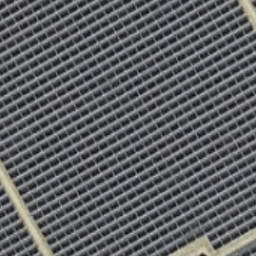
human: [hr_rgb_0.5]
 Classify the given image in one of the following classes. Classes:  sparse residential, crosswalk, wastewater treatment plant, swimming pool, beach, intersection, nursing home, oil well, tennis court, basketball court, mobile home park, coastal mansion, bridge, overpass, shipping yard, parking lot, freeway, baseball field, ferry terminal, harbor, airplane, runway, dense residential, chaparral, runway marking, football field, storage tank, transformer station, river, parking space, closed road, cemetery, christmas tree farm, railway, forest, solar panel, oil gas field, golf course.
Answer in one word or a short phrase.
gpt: solar panel